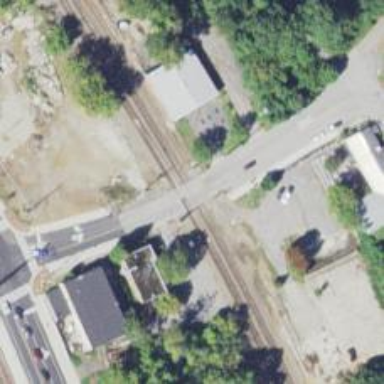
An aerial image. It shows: Railway level crossing.